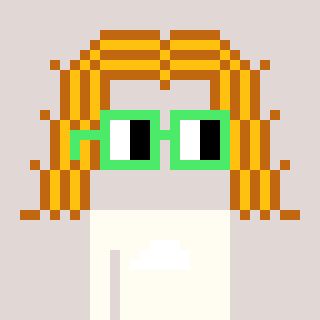
a pixel art character with square light green glasses, a hair-shaped head and a grayscale-colored body on a warm background